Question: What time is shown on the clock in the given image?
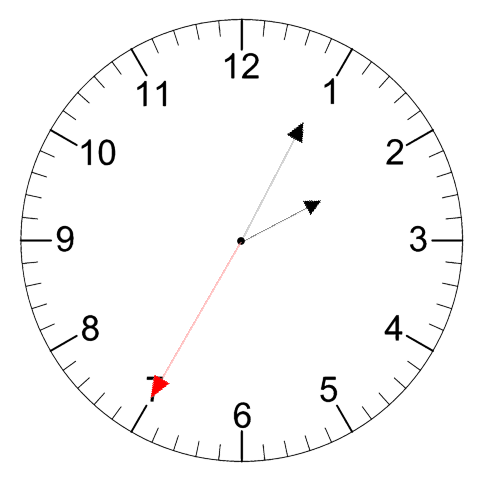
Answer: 02:04:35